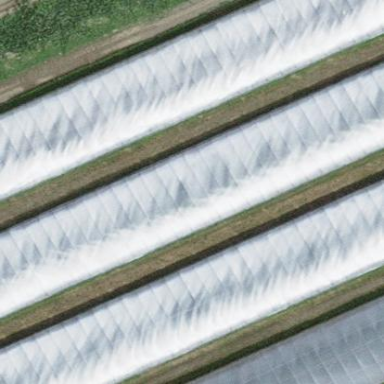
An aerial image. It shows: Greenhouse.